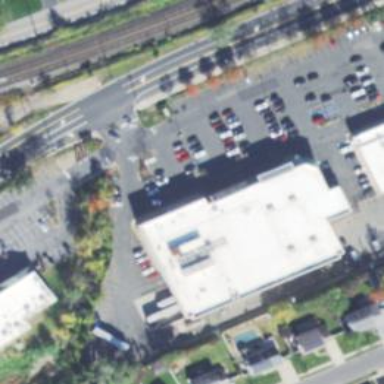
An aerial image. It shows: Post office.